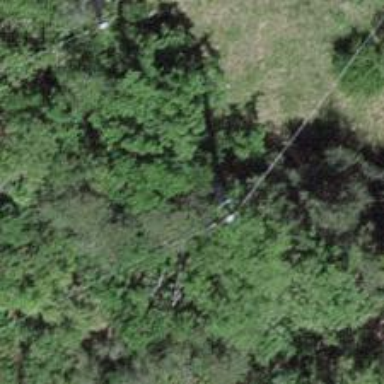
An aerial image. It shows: Minor power line.